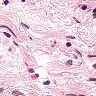
Metastatic tissue present: no